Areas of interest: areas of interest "Soccer Field"
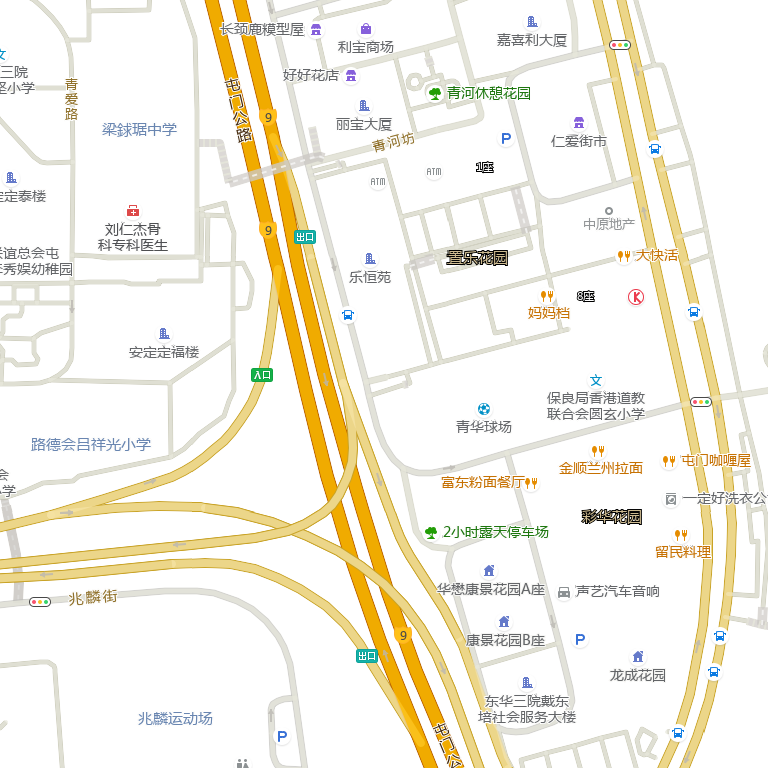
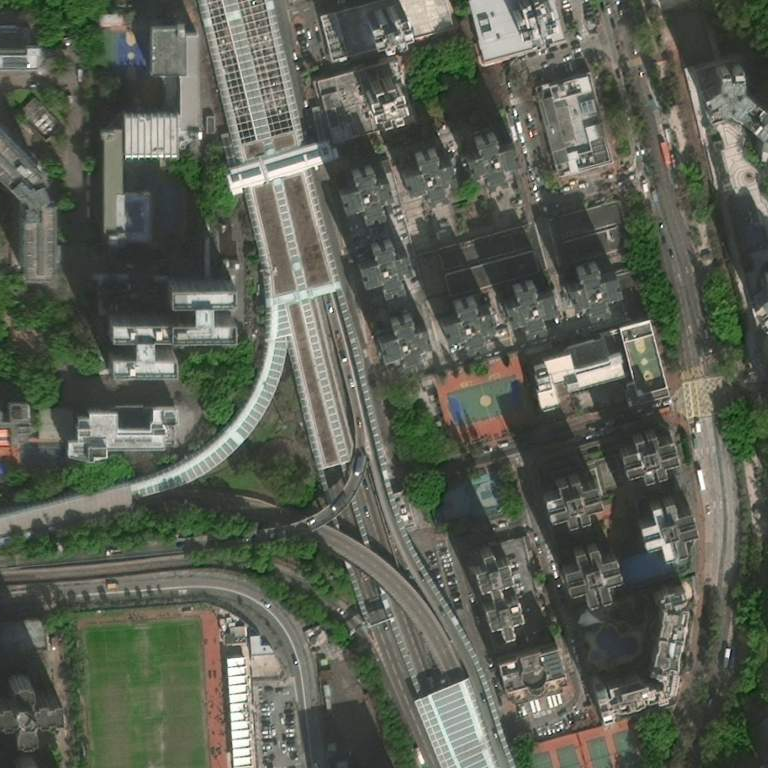